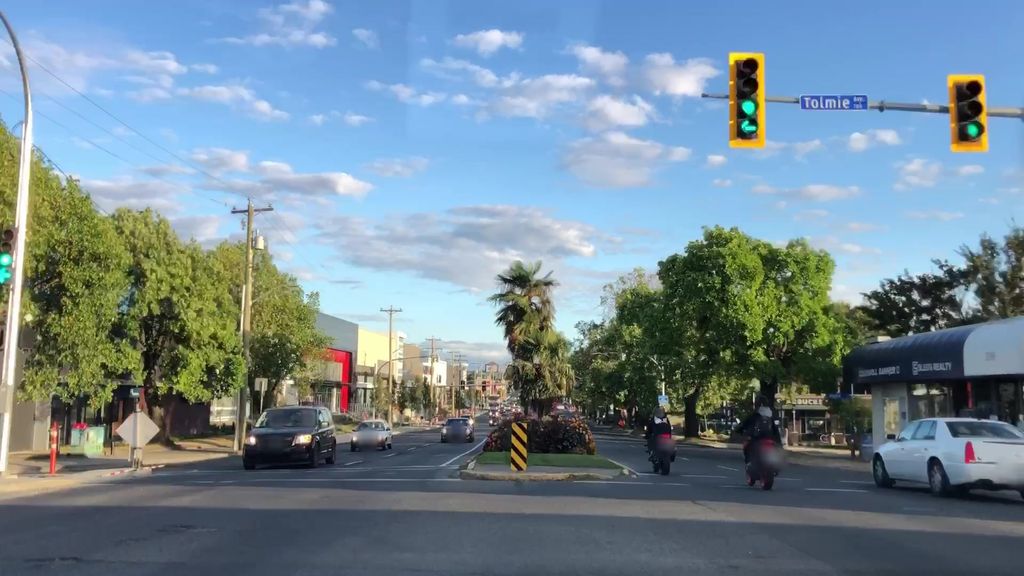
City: victoria